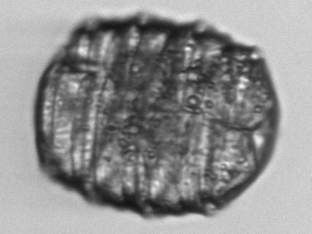
Label: Polykrikos